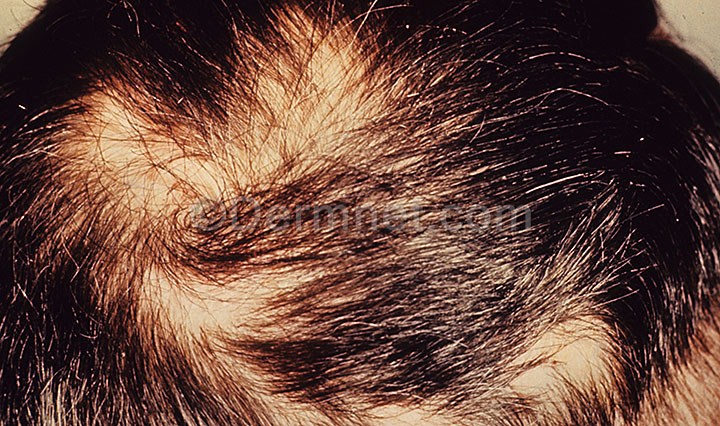
Disease: Hair Loss Photos Alopecia and other Hair Diseases